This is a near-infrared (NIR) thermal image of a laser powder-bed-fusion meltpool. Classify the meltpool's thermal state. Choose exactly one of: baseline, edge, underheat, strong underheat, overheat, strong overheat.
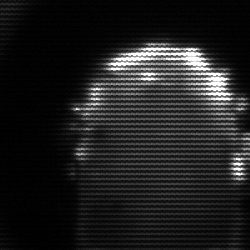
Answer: baseline